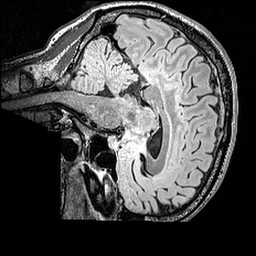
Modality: FLAIR
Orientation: sagittal
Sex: male